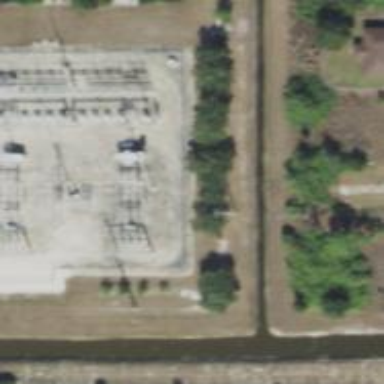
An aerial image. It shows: Switch for power supply.